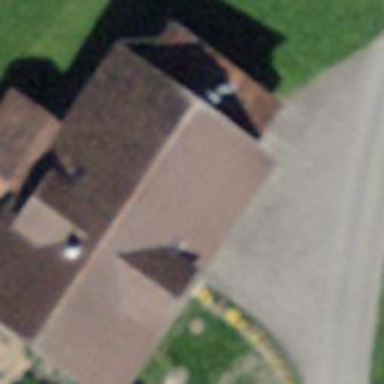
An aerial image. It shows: Farm building.